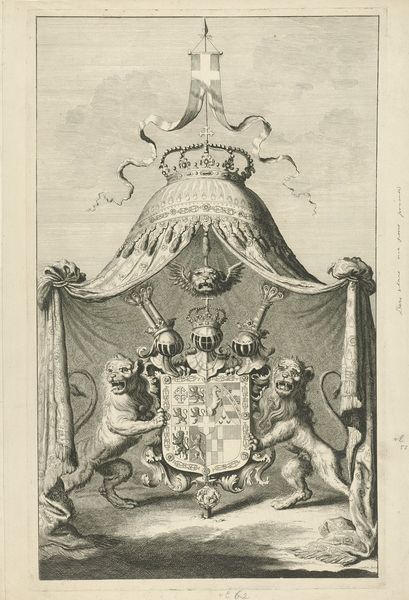
Titel: Wapenschild van Savoye geflankeerd door twee leeuwen
Künstler: Jan Luyken
Standort: Amsterdam
Institution: Rijksmuseum
Schlagwörter: bishop, crown, curtain, king, sword, swords, white, black, formal, gold, gray, grey, painting, print, cloud, sky, head, armor, helmet, metal, drawing, black and white, shadow, coat, animals, illustration, tail, eagle, cross, statue, wings, british, cloudy, flag, drape, fahne, flags, royal, arms, cat, england, english, medieval, coat of arms, crest, seal, shield, winged, tent, paw, shadows, lion, symbol, photograph, canopy, wappen, banner, overcast, emblem, knights, holding, helmets, sheild, tassel, present, chess, lions, kingdom, logo, claw, shadowy, cats, beasts, columbus, medevil, löwen, curtians, sowrds, unity, emblem', embem, kingdon, bannerman, bribions, fahner, supporters, aegis, frontpiece, lgo, pencil shading